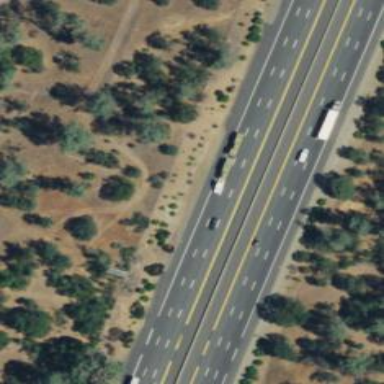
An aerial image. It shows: Motorway.